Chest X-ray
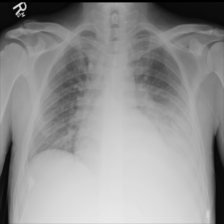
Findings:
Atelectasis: negative
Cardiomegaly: negative
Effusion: positive
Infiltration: positive
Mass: negative
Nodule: negative
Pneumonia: negative
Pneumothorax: negative
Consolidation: negative
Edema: negative
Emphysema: negative
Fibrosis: negative
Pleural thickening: negative
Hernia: negative